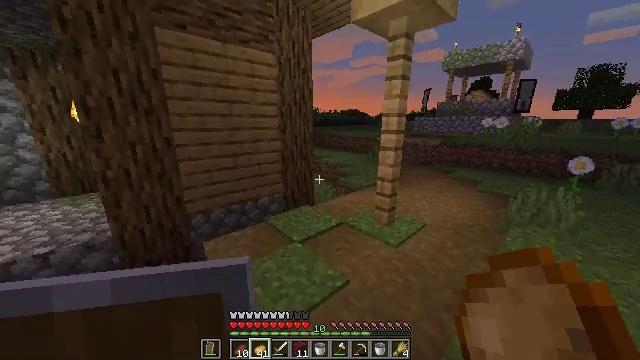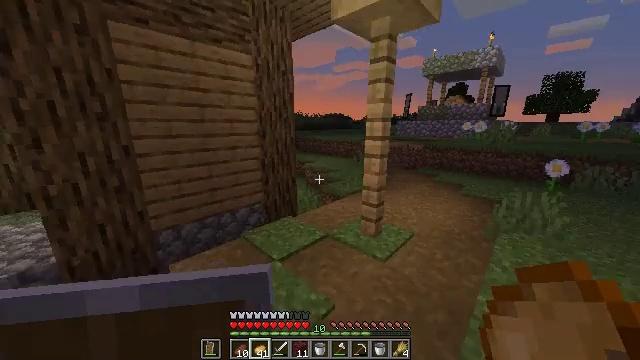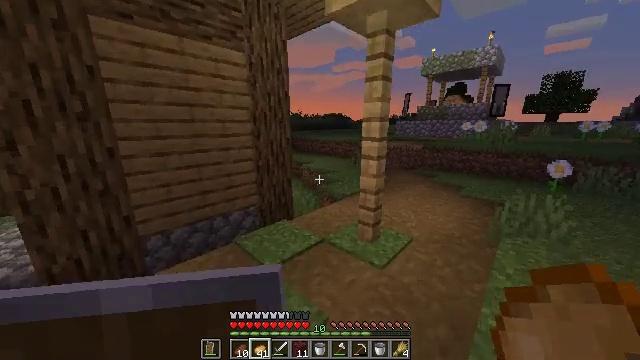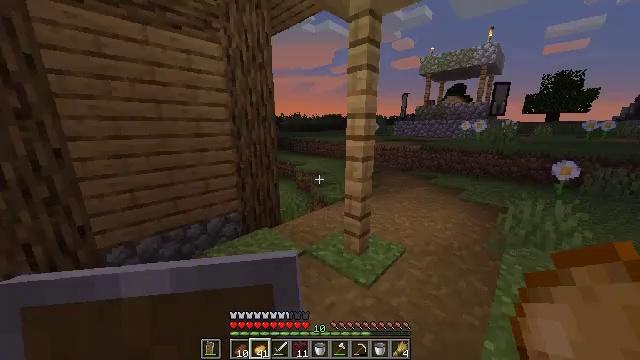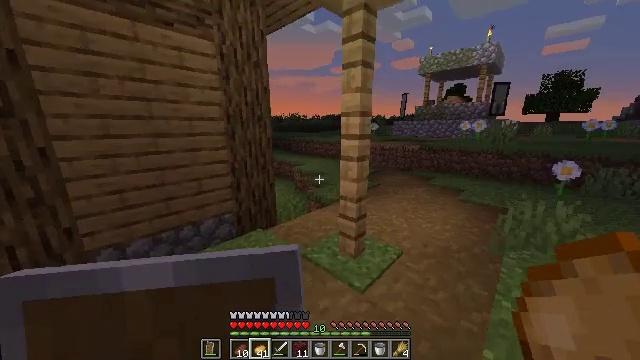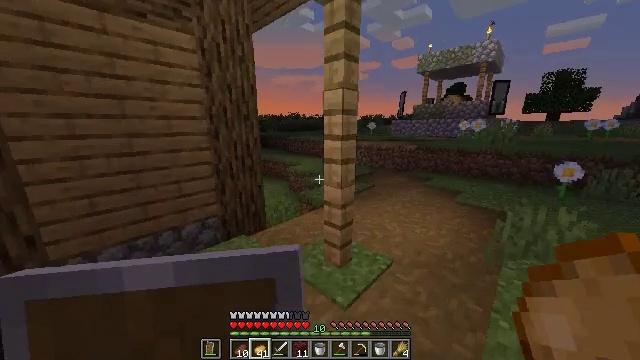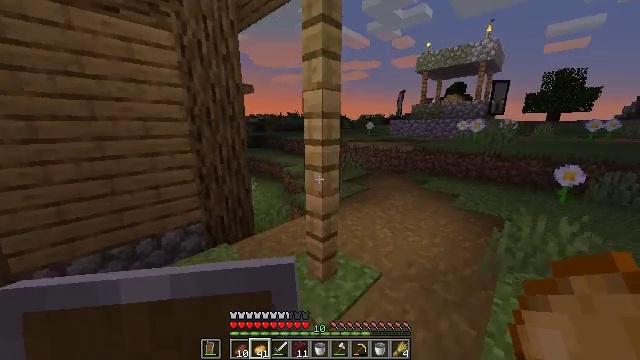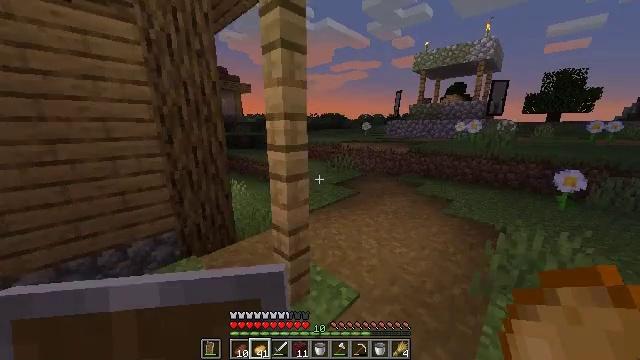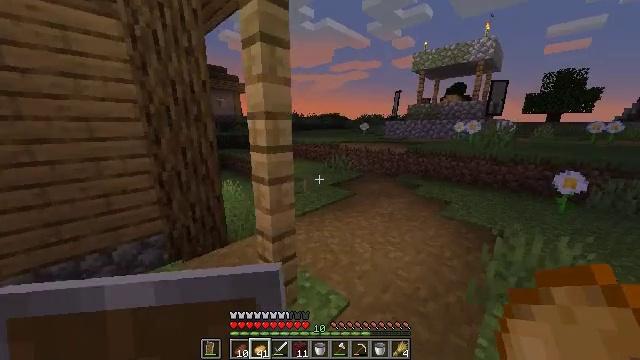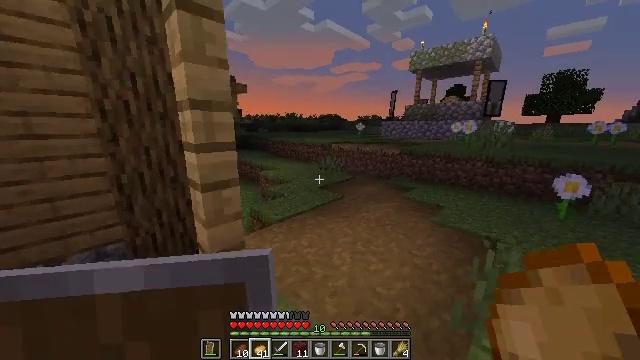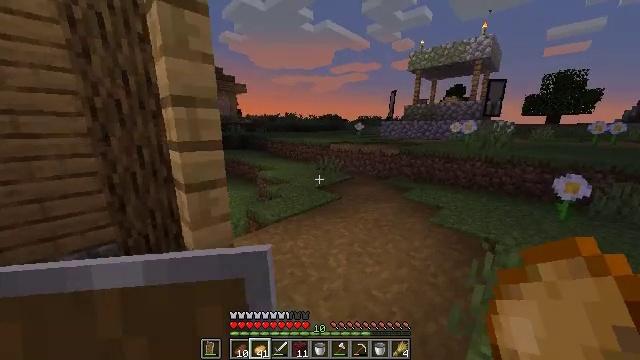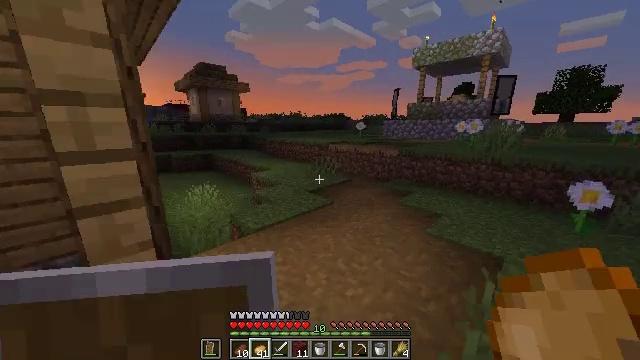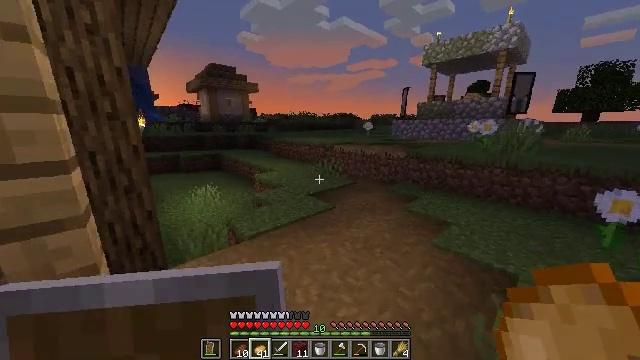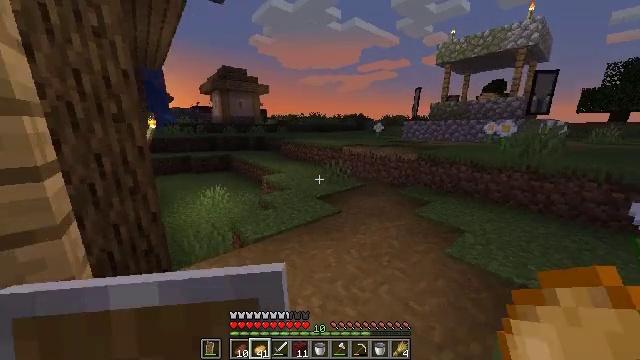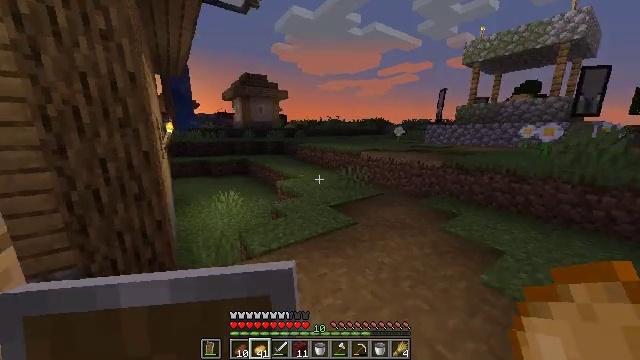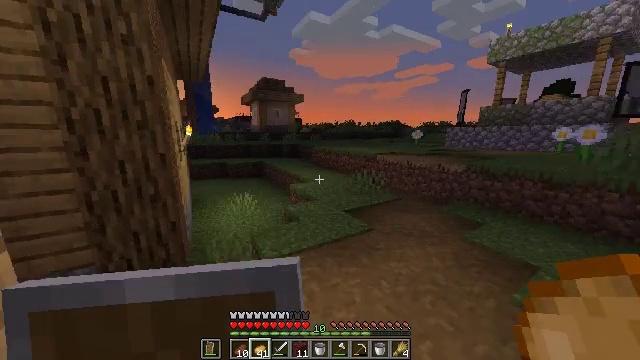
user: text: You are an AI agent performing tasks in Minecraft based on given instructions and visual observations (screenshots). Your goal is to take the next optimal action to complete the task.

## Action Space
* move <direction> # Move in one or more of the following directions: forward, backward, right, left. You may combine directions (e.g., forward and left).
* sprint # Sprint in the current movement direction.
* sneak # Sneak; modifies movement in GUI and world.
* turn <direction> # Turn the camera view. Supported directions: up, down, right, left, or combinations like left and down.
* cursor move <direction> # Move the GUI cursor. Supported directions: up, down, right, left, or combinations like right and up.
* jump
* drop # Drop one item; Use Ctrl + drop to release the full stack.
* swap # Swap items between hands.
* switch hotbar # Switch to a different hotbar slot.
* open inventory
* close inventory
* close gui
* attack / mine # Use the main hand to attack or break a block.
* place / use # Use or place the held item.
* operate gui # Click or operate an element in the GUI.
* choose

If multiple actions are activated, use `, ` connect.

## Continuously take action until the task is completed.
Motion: motion action
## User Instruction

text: Craft an emerald.
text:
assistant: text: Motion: move forward and move right, turn right and up
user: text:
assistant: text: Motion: move forward and move right
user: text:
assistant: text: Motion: move forward and move right
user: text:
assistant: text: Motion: move forward and move right
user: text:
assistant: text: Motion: move forward and move right
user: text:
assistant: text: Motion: move forward and move right
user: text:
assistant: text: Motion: move forward and move right
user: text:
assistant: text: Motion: move forward and move right
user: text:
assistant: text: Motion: move forward and move right
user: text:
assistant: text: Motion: move forward and move right
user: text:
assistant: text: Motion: move forward and move right, turn left
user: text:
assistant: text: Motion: move forward and move right, turn left
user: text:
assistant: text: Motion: move forward, turn left
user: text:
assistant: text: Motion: move forward, turn left and up
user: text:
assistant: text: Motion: move forward, turn left
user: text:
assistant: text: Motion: move forward, turn left
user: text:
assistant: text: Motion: move forward
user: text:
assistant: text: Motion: move forward, turn left
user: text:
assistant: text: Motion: move forward, jump
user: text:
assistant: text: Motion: move forward, jump
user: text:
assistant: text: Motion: move forward, jump
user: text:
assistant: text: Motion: move forward, jump
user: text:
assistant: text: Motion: move forward, jump
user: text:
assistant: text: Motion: move forward, jump
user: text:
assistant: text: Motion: move forward, jump
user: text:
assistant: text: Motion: move forward, jump
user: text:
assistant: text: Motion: move forward, jump
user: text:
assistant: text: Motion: move forward, jump
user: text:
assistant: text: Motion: move forward, jump
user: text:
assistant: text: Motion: move forward, jump